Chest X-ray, PA view. Patient: 61 years old, sex F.
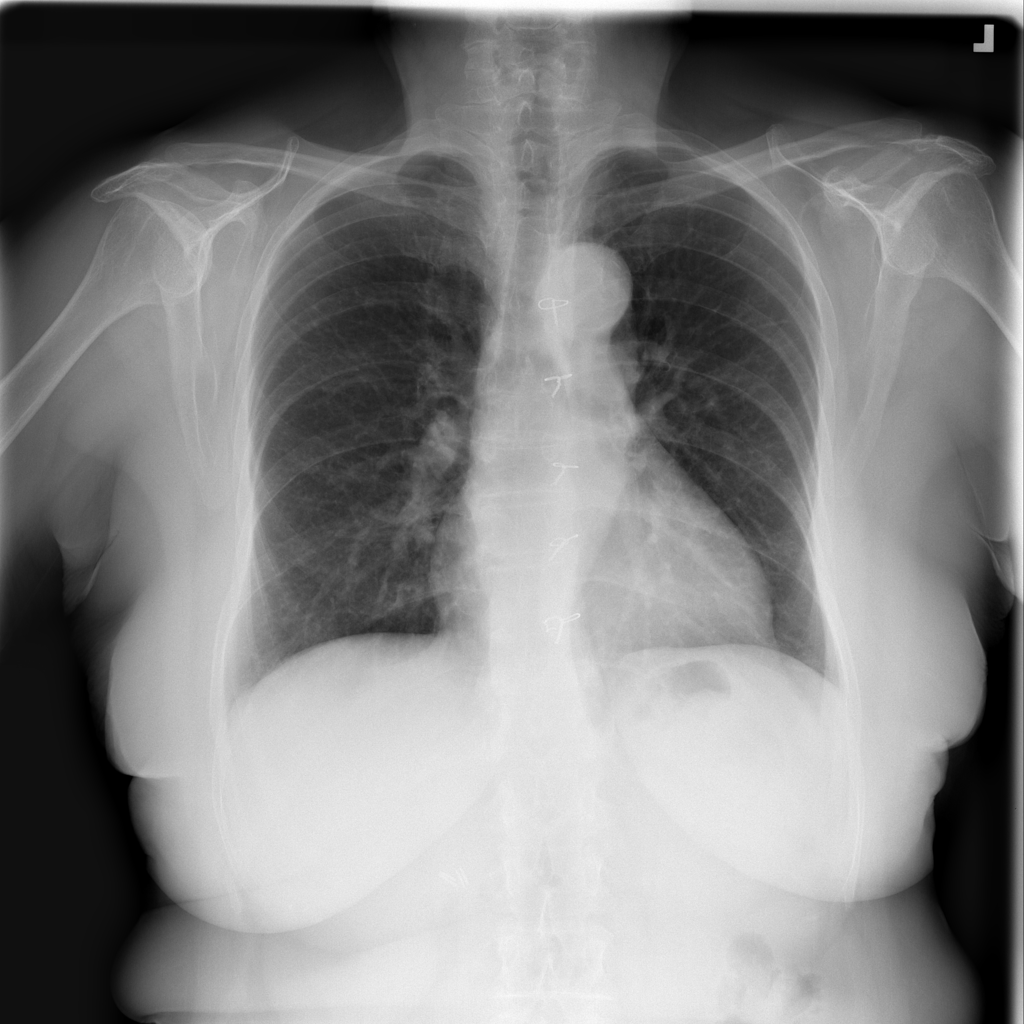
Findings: No Finding